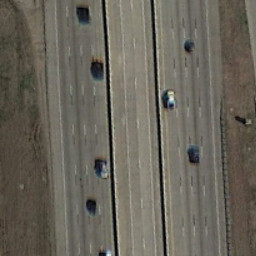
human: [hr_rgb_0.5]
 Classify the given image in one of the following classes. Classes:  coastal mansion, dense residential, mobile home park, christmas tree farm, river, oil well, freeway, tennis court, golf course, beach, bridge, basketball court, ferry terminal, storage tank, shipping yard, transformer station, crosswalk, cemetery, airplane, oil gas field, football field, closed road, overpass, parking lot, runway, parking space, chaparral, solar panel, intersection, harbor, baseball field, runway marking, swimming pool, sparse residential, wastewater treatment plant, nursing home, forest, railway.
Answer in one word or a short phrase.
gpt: freeway